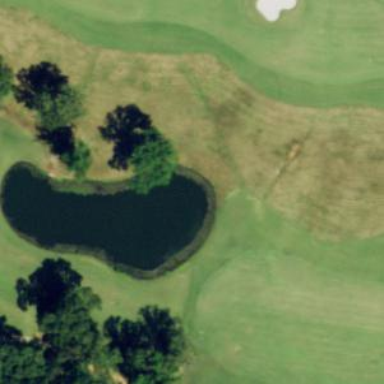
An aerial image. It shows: Water hazard in golf course. The hazard is natural water feature.